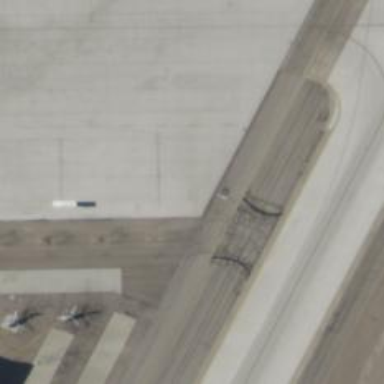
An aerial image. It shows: Image of helipad at airport.